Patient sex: F
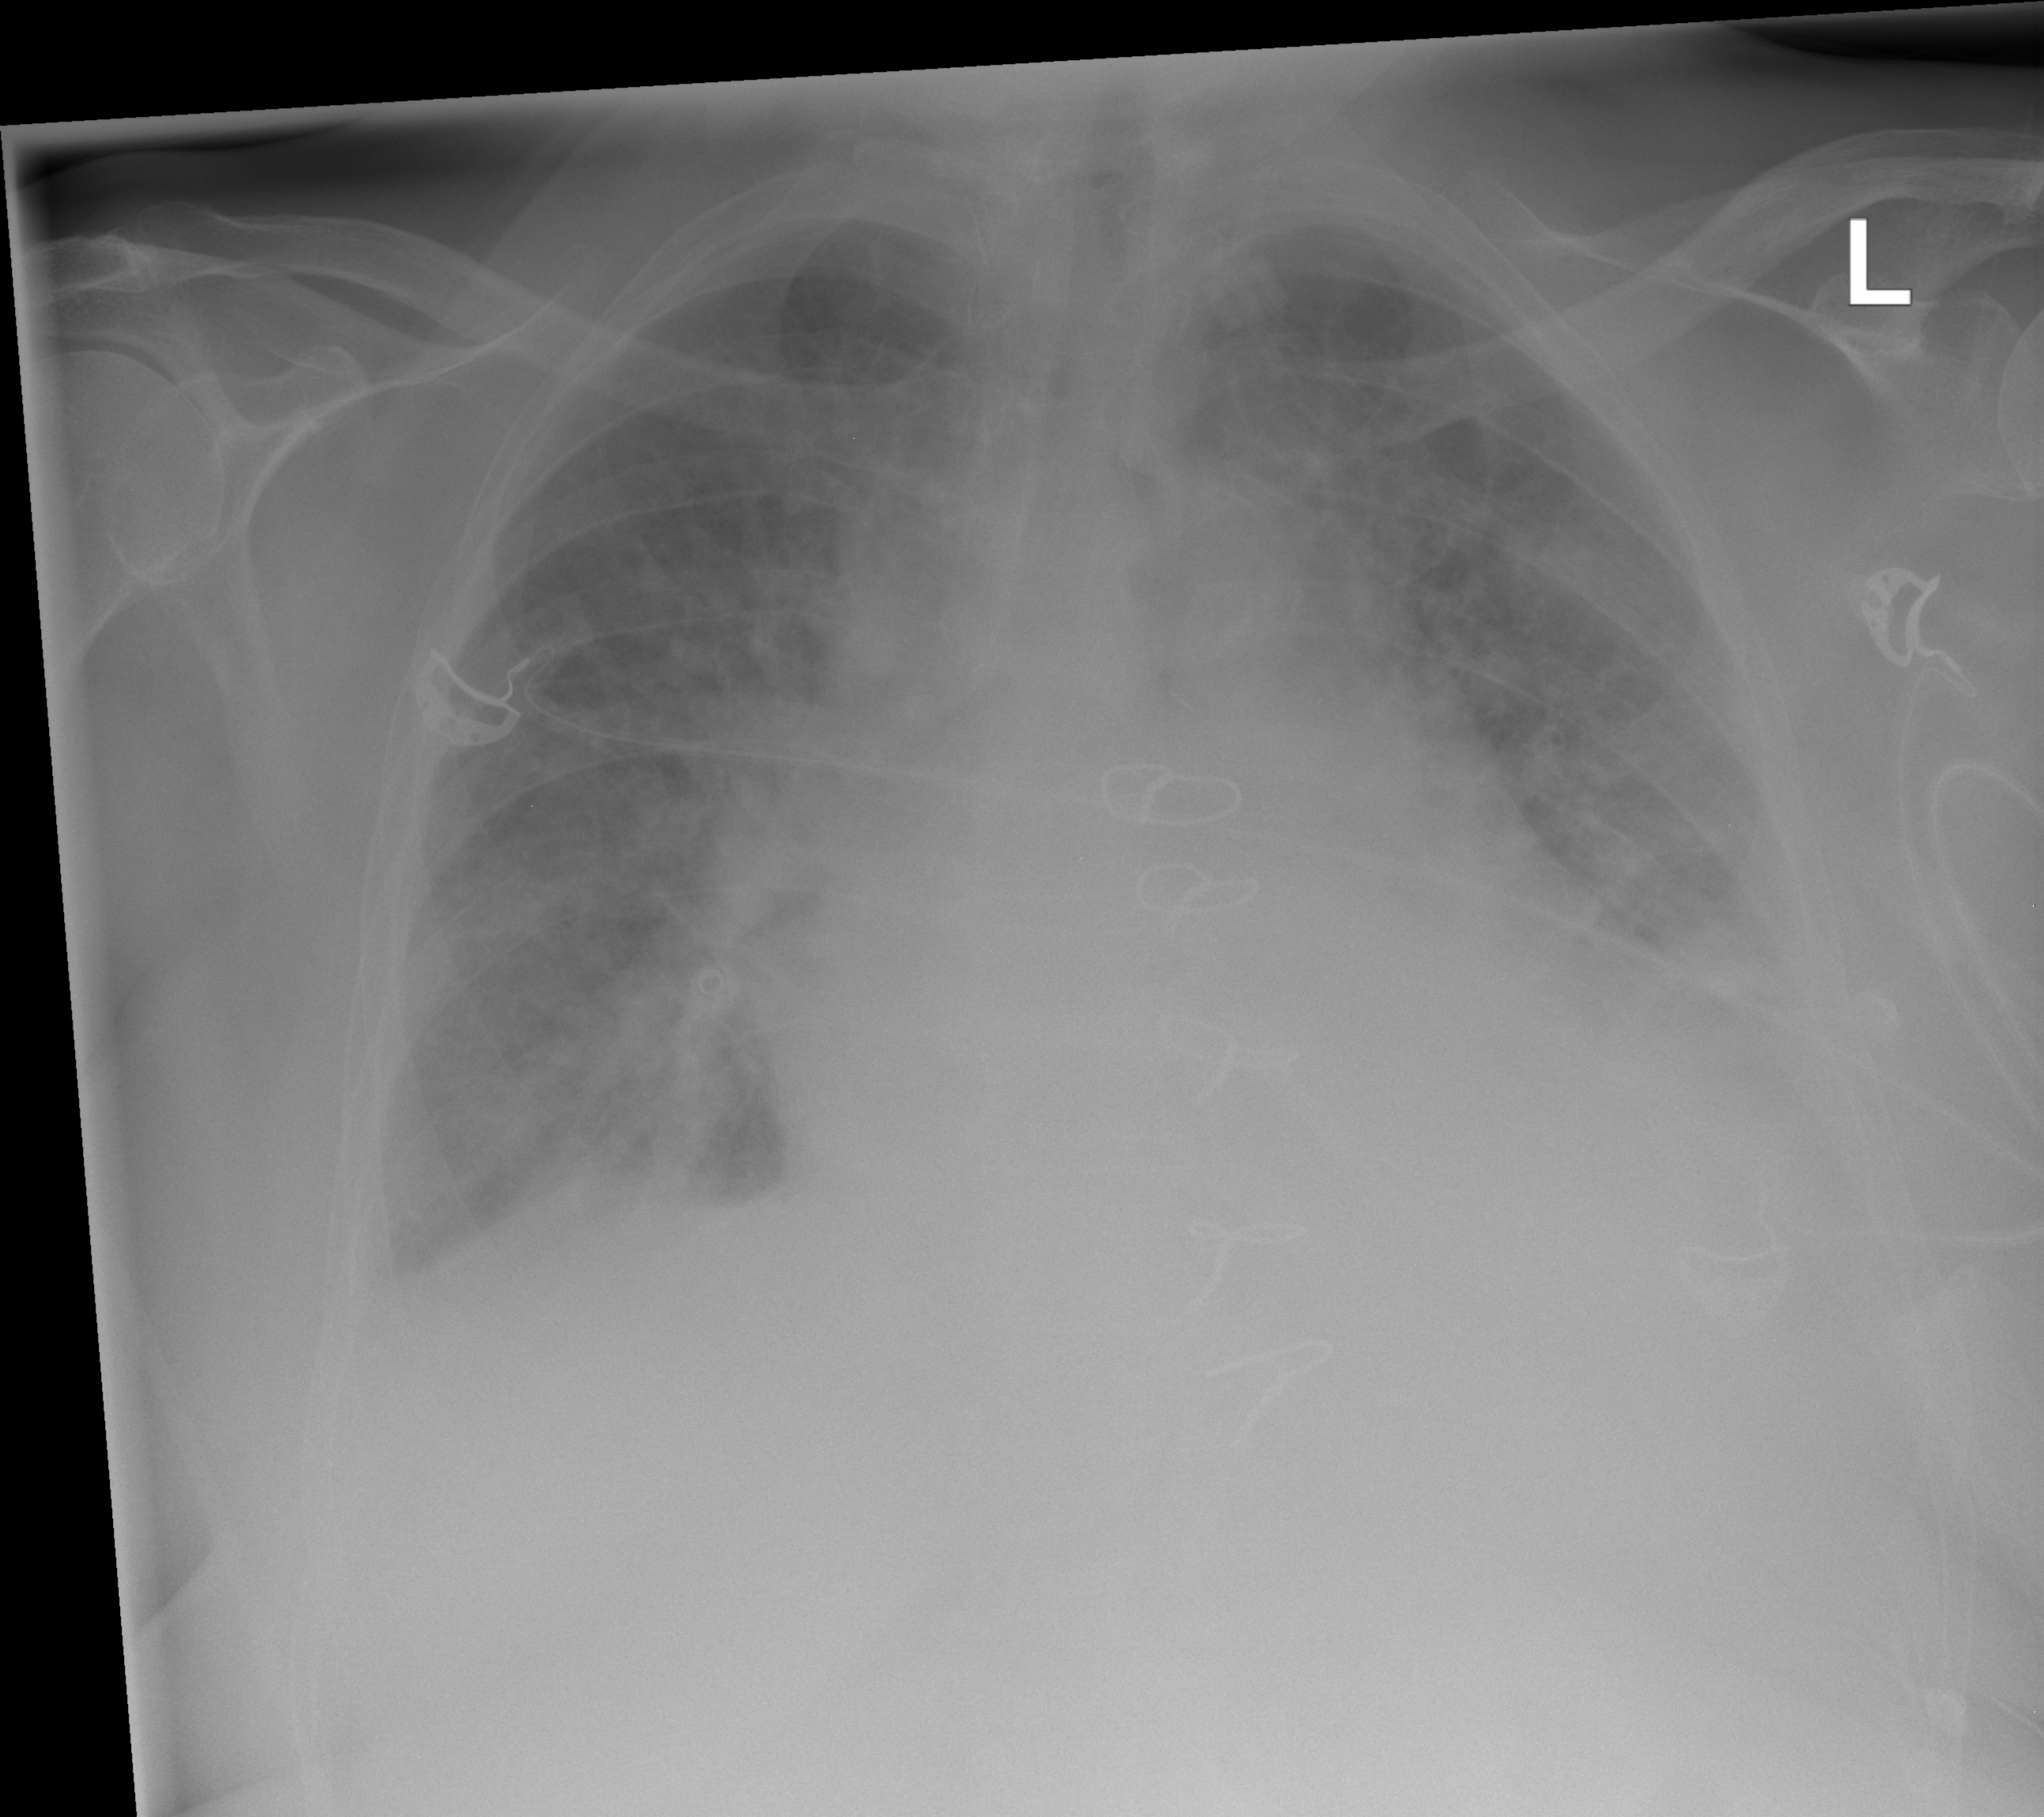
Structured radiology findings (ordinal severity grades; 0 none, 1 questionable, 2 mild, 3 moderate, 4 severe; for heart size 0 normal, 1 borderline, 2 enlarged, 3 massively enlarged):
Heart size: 2
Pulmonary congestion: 2
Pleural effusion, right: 0
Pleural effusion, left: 2
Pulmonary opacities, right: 3
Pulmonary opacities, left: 3
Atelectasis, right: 2
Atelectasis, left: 2